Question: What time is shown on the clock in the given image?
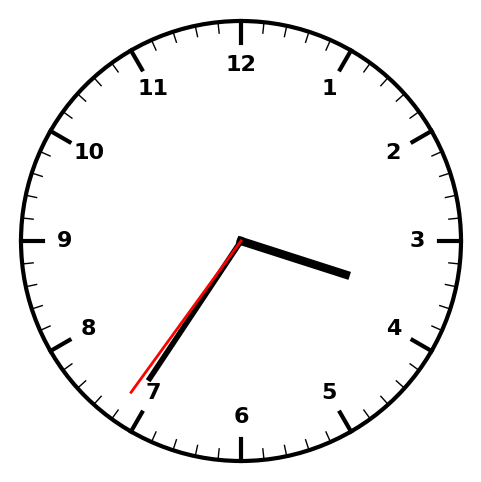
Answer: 03:35:36